Chest X-ray. View position: PA
Patient age: 49
Patient sex: F
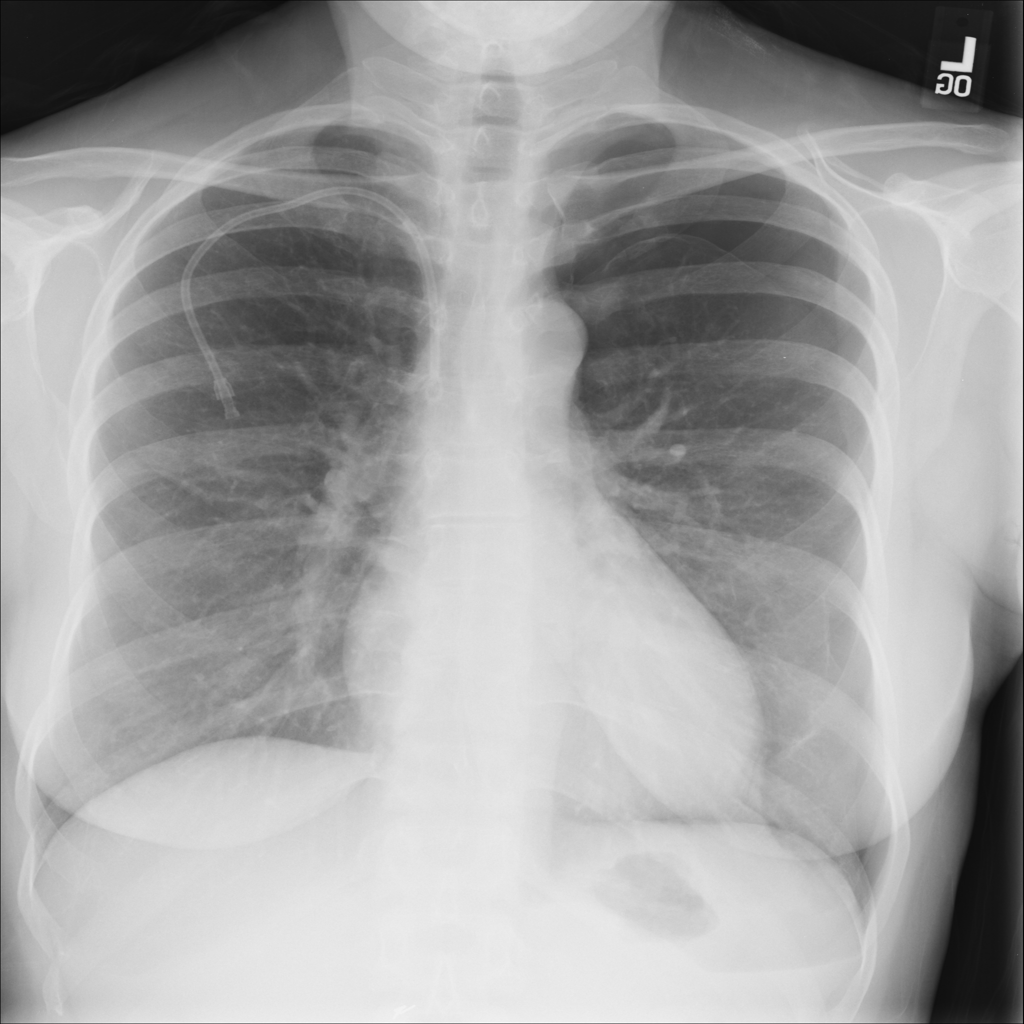
Finding: Pneumothorax